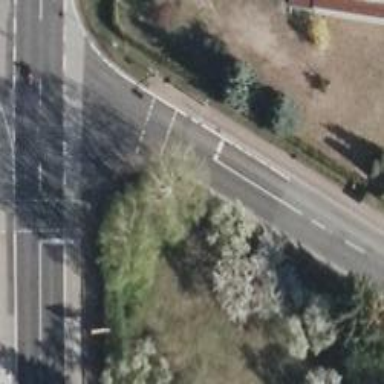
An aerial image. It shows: Road with traffic signals.